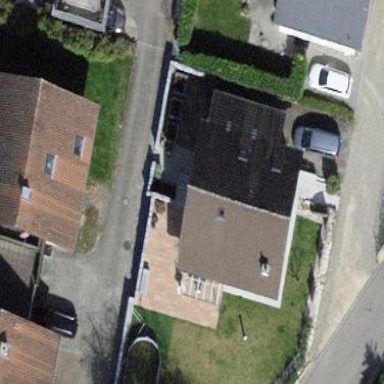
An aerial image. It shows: Building with tiled roof.